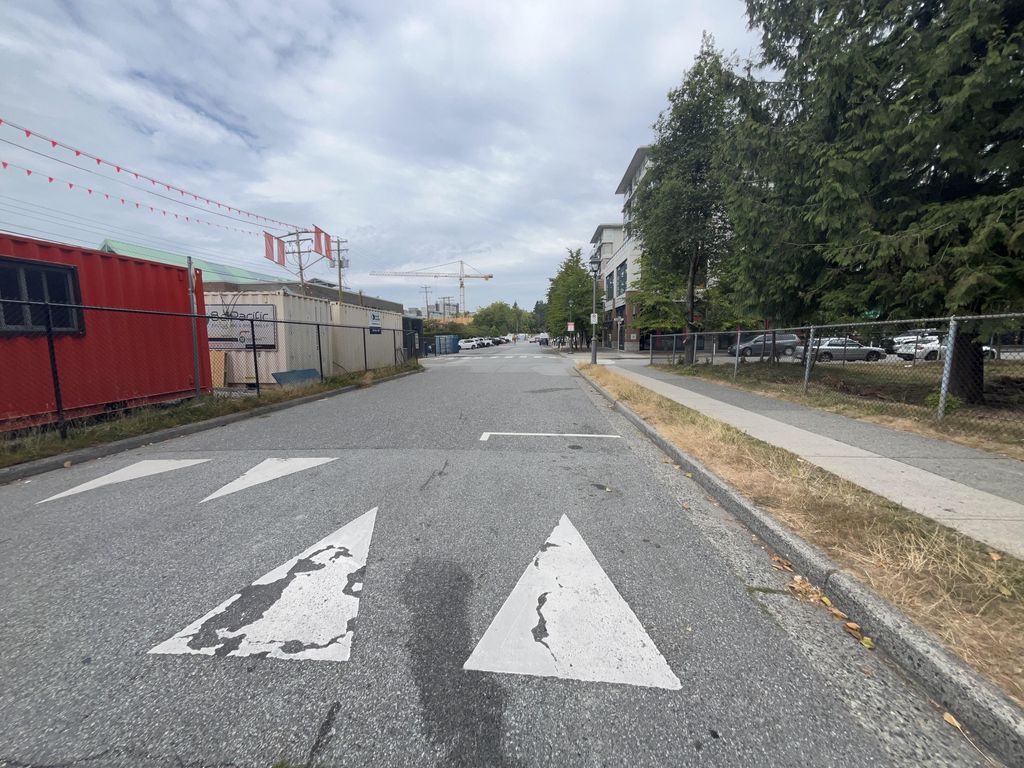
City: vancouver